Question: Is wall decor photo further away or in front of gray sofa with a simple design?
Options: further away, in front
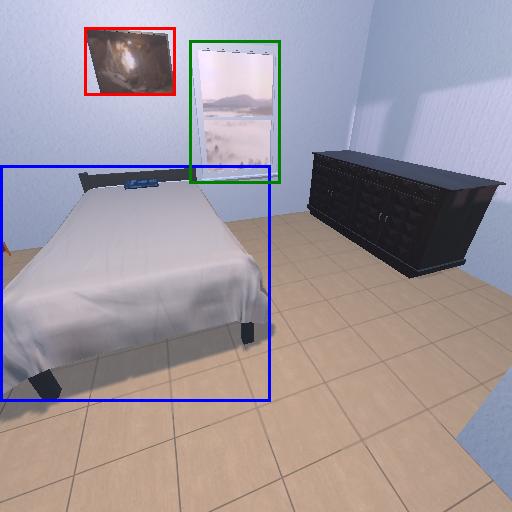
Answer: further away